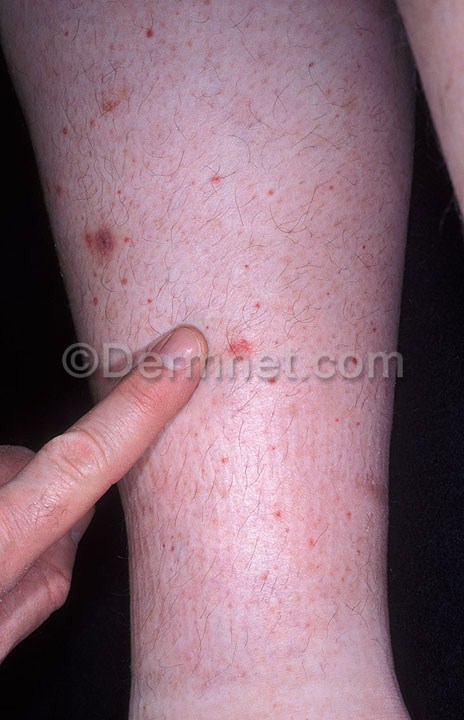
Disease: Vasculitis Photos